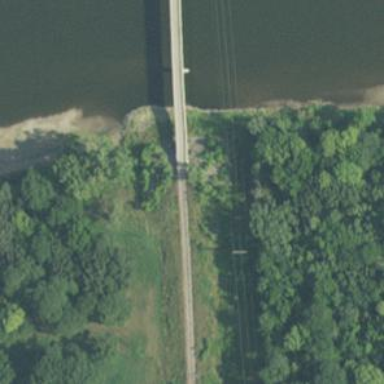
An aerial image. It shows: Abandoned railway bridge over cycleway.